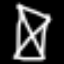
Label: hourglass